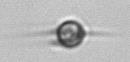
Label: Acanthoica_quattrospina